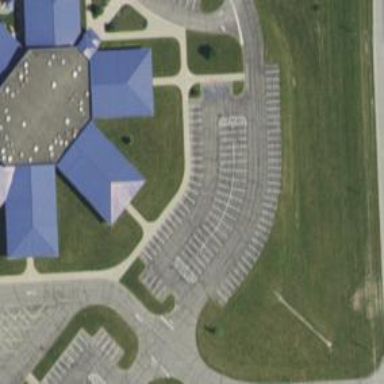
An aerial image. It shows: Parking area with surface.